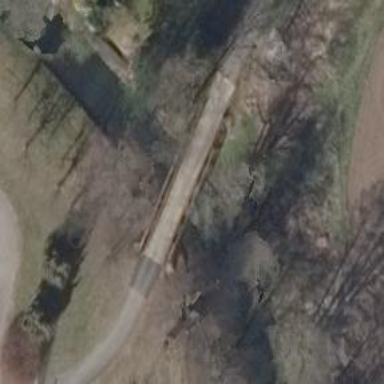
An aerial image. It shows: Abandoned railway path that was once historic railway.